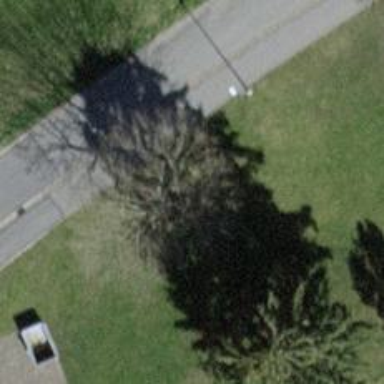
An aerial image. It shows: Single tag "natural: tree."